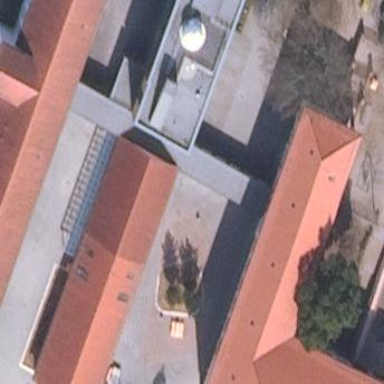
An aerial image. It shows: School building.